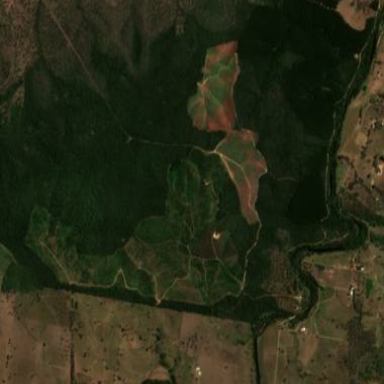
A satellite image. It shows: Plantation of trees.